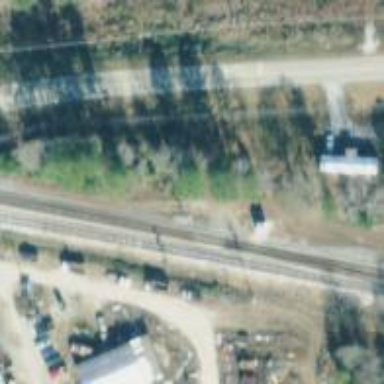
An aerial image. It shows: Railway signal.